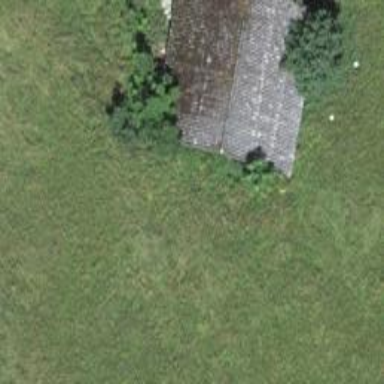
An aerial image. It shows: Barn.